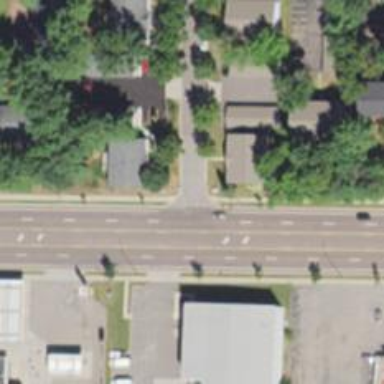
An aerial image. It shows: Stop road.